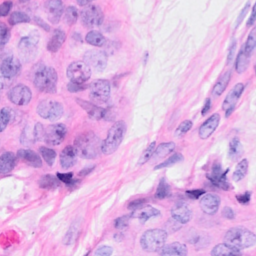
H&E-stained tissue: Breast